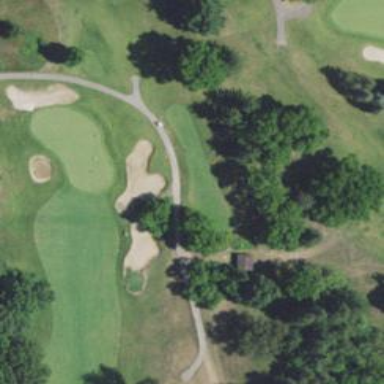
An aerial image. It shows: Pathway for golfing.